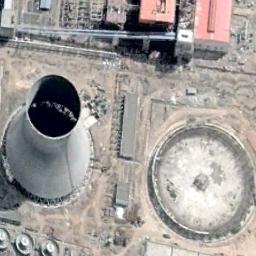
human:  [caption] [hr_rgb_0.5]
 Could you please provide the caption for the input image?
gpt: Many buildings of different shapes are next to the thermal power station .

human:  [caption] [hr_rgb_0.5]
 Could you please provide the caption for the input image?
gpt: There are two identical thermal power stations in the middle of the lawn .

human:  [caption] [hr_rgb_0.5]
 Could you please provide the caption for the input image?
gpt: The thermal power station is on the bare land .

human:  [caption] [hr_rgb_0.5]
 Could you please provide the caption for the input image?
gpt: There is a cooling tower in a thermal power station .

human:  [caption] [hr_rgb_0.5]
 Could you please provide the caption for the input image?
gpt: There are some buildings and a chimney on the thermal power station .